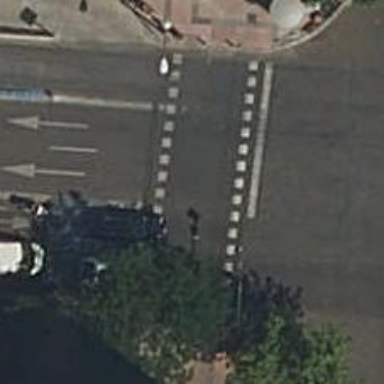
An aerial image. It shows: View of zebra crossing with traffic signals.